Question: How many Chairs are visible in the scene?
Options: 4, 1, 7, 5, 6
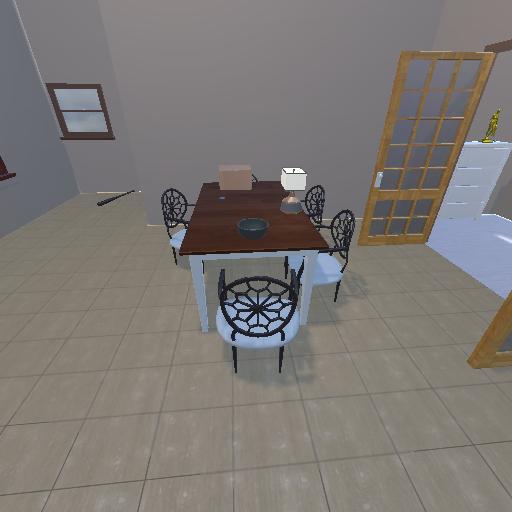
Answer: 4